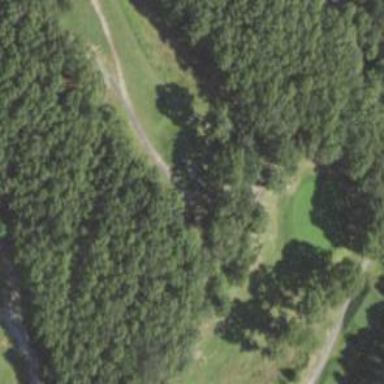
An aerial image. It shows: Path designated for golf carts.